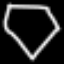
Label: diamond